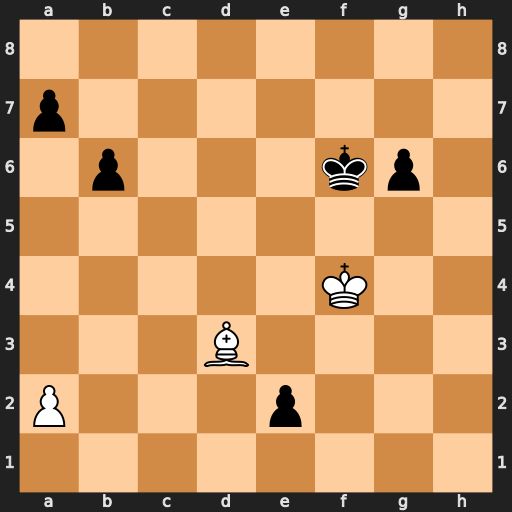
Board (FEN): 8/p7/1p3kp1/8/5K2/3B4/P3p3/8
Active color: w
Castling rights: -
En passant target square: -
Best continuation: Bxe2 Ke6 Ke4 Kd6 Kd4